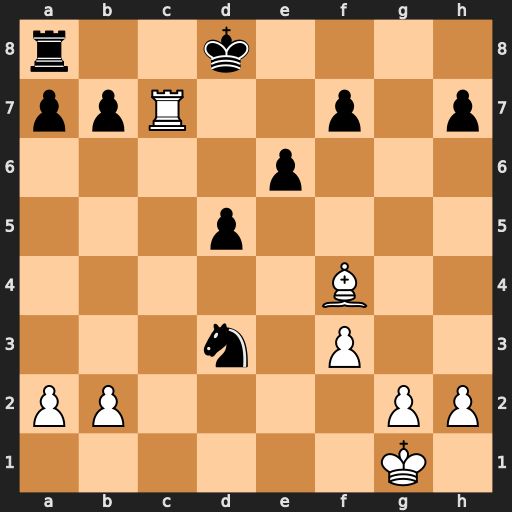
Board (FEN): r2k4/ppR2p1p/4p3/3p4/5B2/3n1P2/PP4PP/6K1
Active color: w
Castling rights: -
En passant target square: -
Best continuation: Rxf7 Ke8 Rxh7